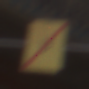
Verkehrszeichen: EndeUmleitung
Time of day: MorningAfternoon
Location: Outdoor (Urban)
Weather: Clear
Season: NotSpecified
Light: Natural